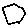
Label: hexagon